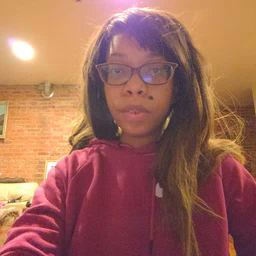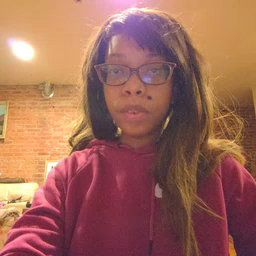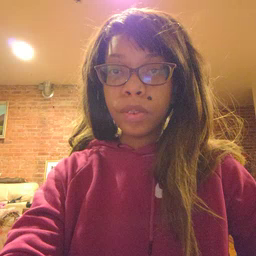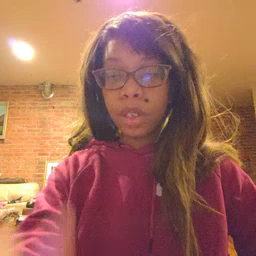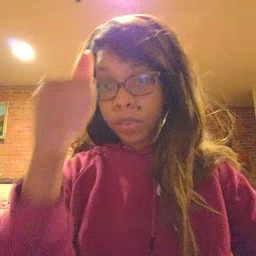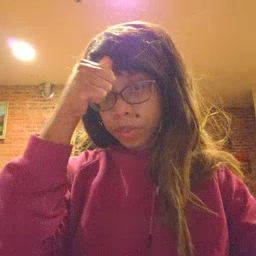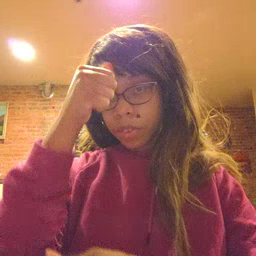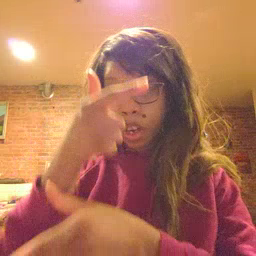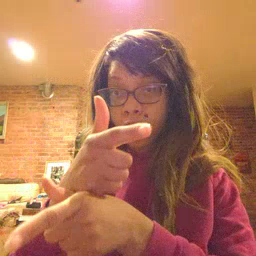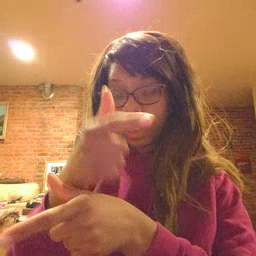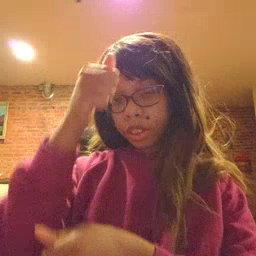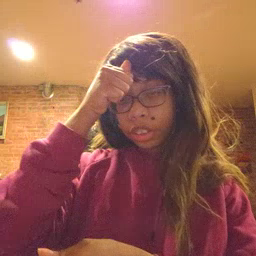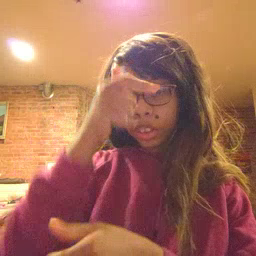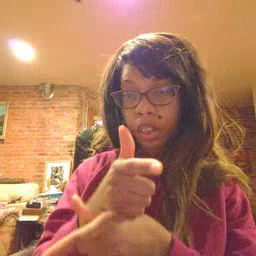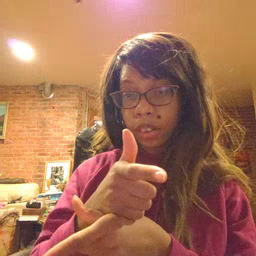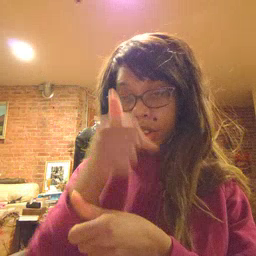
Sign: brother